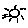
Label: sun